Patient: sex M, age 81
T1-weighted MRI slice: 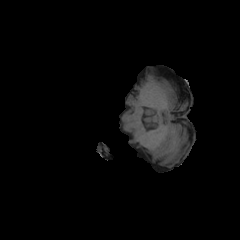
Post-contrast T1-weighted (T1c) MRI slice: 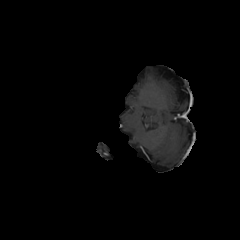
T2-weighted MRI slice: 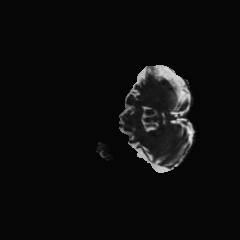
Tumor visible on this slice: no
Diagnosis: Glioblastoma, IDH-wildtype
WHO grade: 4